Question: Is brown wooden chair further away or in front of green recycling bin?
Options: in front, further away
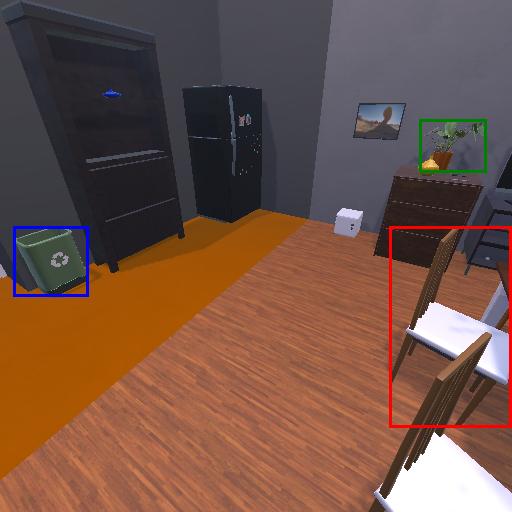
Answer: in front